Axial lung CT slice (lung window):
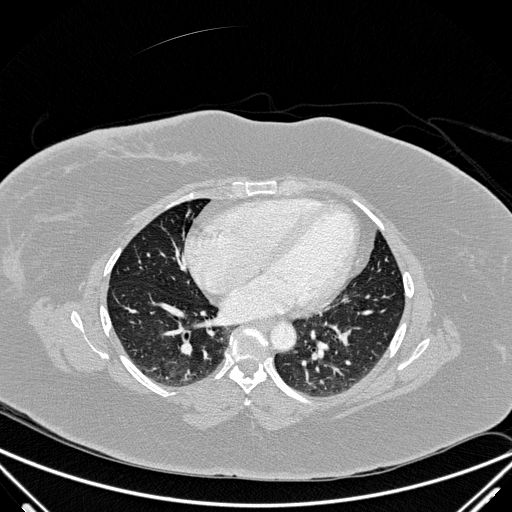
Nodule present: no